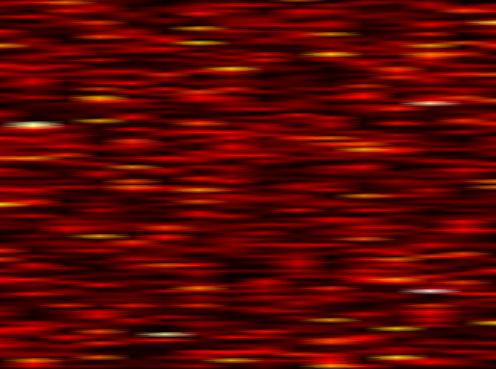
Label: WOLA